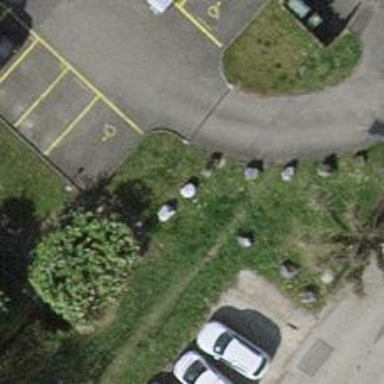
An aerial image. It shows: Block barrier.